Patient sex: M
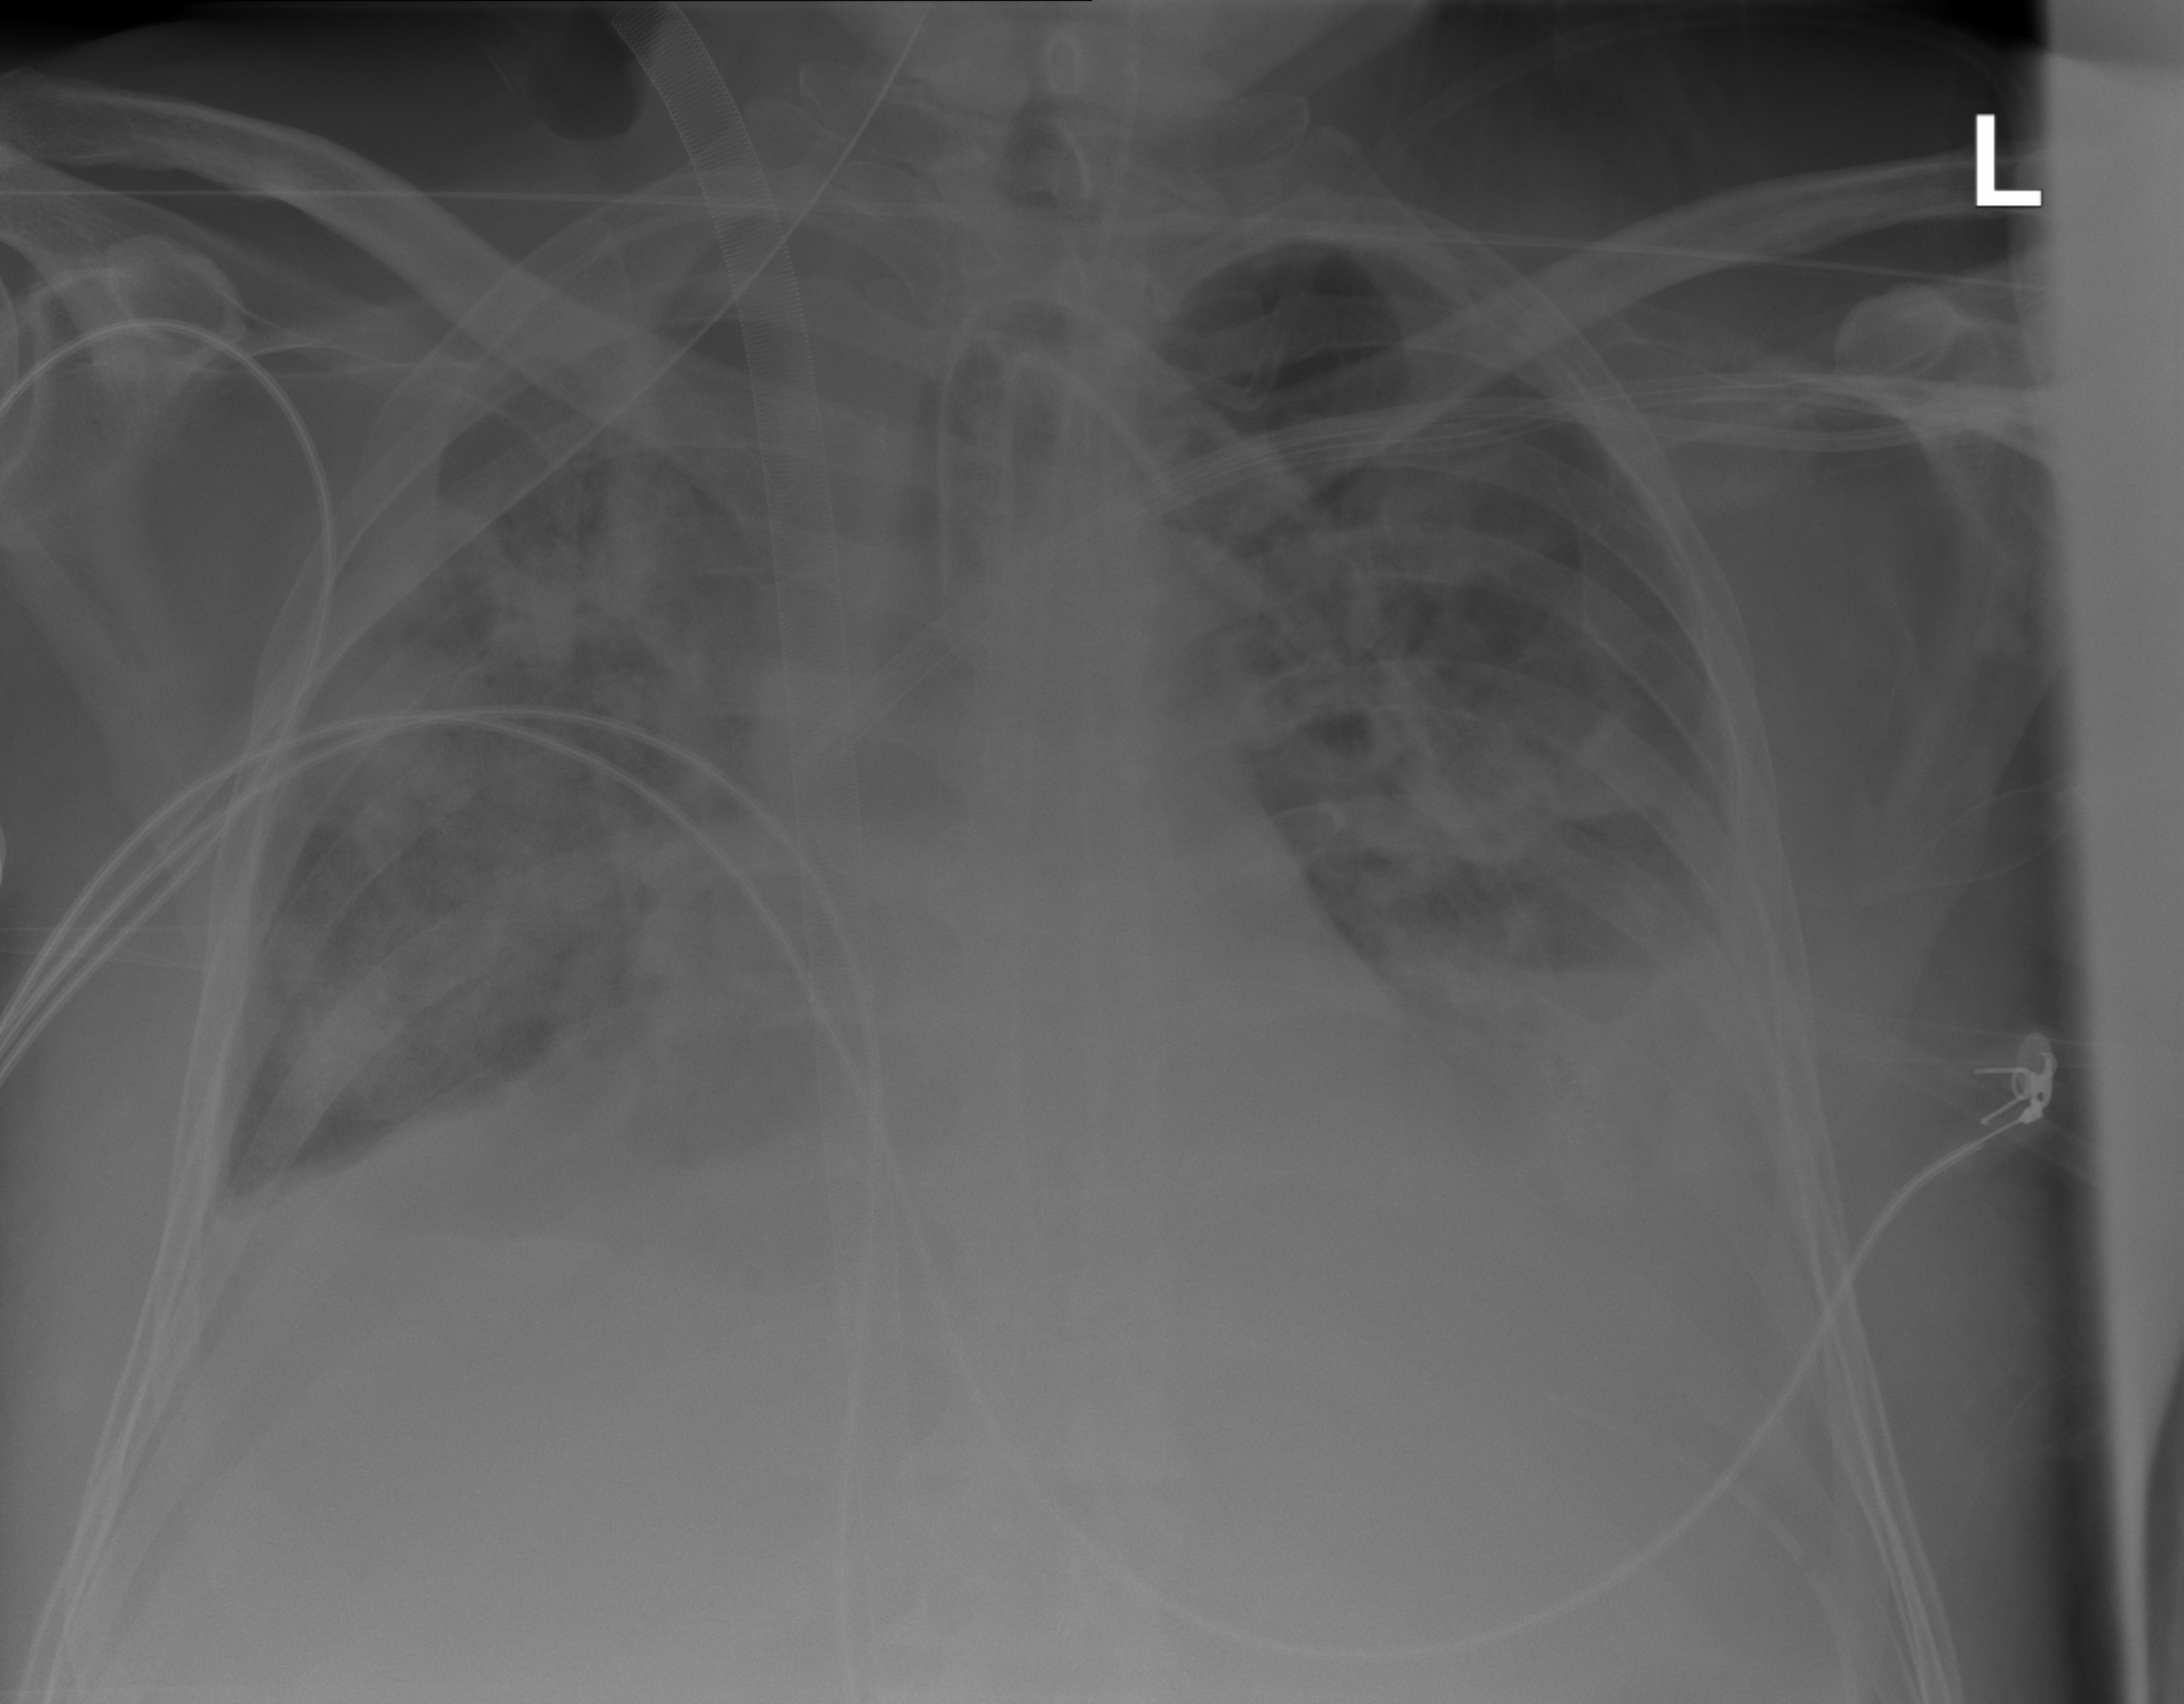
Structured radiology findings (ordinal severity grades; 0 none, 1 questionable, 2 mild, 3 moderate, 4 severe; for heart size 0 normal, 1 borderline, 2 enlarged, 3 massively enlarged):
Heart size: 1
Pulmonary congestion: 2
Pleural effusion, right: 2
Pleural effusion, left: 3
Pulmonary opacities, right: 3
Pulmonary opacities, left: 3
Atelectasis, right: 2
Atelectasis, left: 2